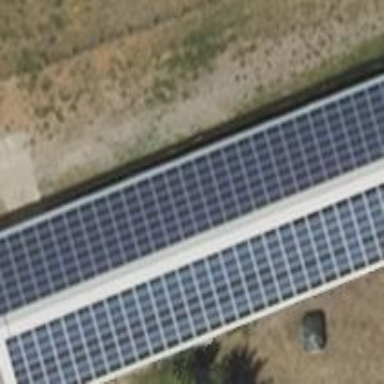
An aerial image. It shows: Solar photovoltaic panel generator.